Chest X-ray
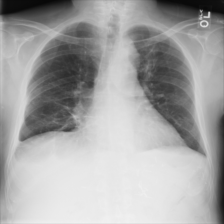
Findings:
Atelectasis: negative
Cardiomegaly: negative
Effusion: positive
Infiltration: negative
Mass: negative
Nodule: negative
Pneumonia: negative
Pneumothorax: negative
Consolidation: negative
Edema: negative
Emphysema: negative
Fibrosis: negative
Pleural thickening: negative
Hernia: negative